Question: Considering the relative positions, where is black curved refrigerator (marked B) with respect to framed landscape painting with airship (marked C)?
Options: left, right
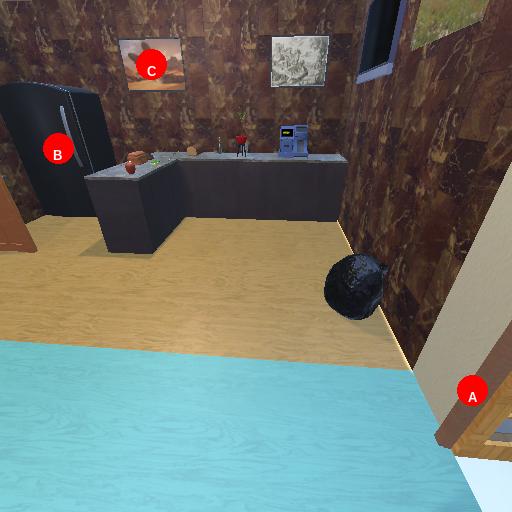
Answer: left